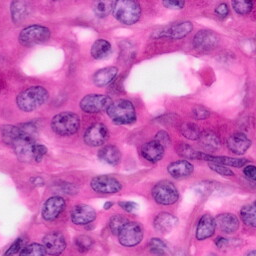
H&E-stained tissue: Pancreatic